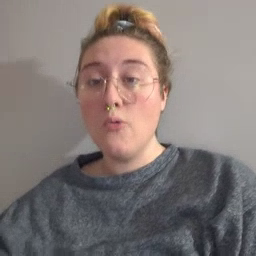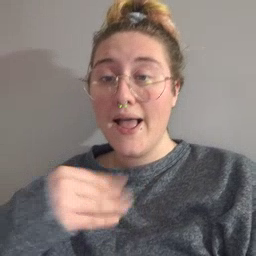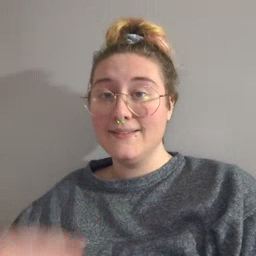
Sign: white